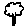
Label: tree